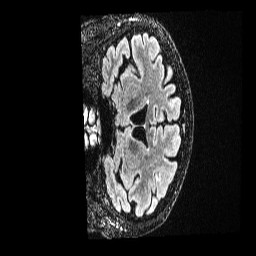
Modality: FLAIR
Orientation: coronal
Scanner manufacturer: ge
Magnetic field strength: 1.5 T
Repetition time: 5.7 s
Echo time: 0.1319 s